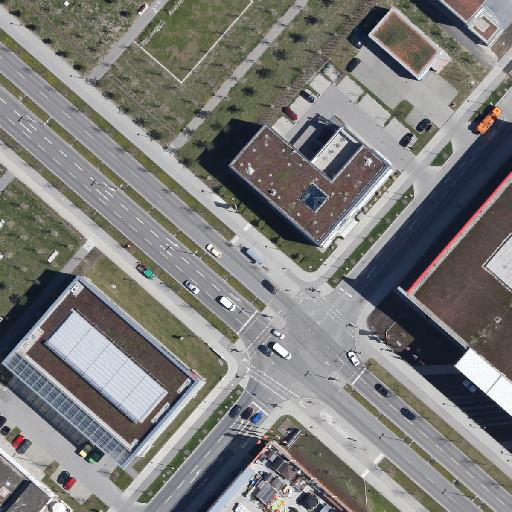
Referring expression: road